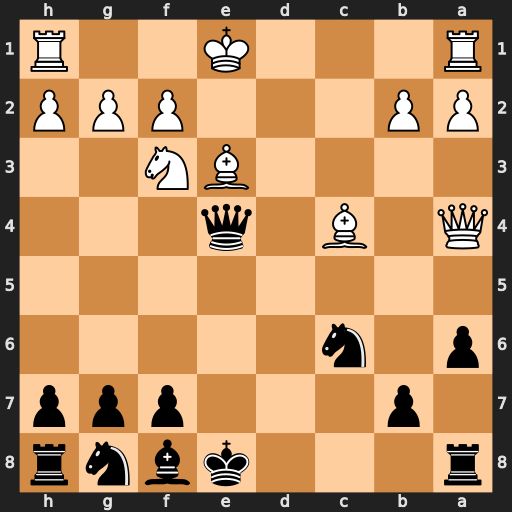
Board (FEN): r3kbnr/1p3ppp/p1n5/8/Q1B1q3/4BN2/PP3PPP/R3K2R
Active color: b
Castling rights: KQkq
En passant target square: -
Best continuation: Bb4+ Qxb4 Nxb4